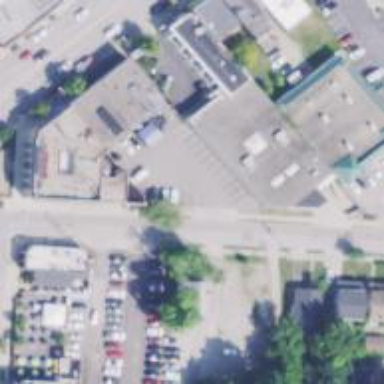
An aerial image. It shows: Retail building.